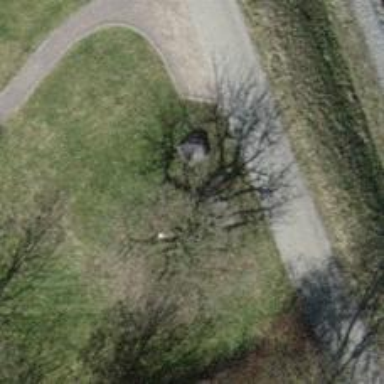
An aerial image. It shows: Brown bench in the vicinity.